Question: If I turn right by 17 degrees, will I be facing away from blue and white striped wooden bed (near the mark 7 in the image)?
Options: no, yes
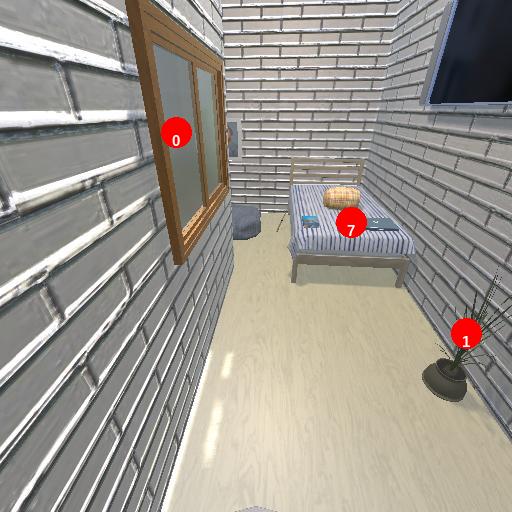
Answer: no